Aerial crown-view tile of a tropical tree (Barro Colorado Island, Panama), acquired 20250317:
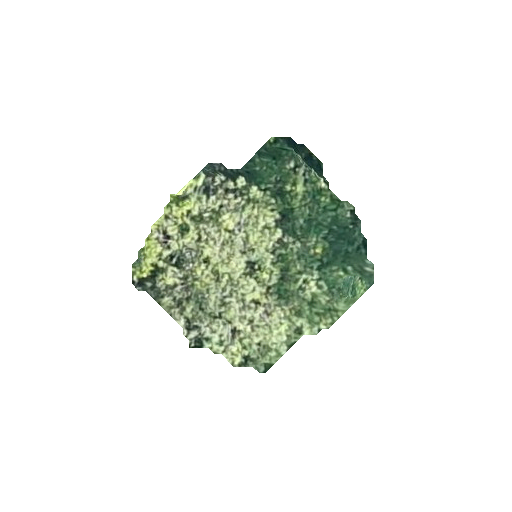
Species: Dendropanax arboreus
GBIF accepted scientific name: Dendropanax arboreus
Crown area: 53.358 m²